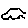
Label: car